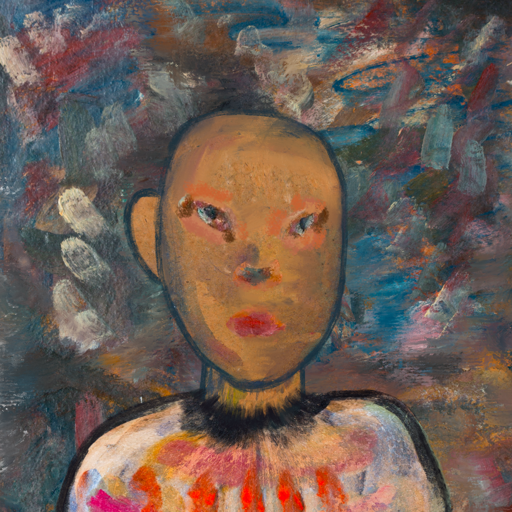
Background: Boggyland, Head And Neck Front: In_The_Sun, Face Front: Boggyland, Bust: Childish, Hair Front: Blank, Head Accessory: Blank, Second Necklace: Blank, Necklace: Blank, Baby: Blank